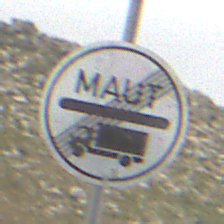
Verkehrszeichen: EndeMautpflicht
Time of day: Midday
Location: Outdoor (Nature)
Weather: Overcast
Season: NotSpecified
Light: Natural